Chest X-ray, PA view. Patient: 45 years old, sex M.
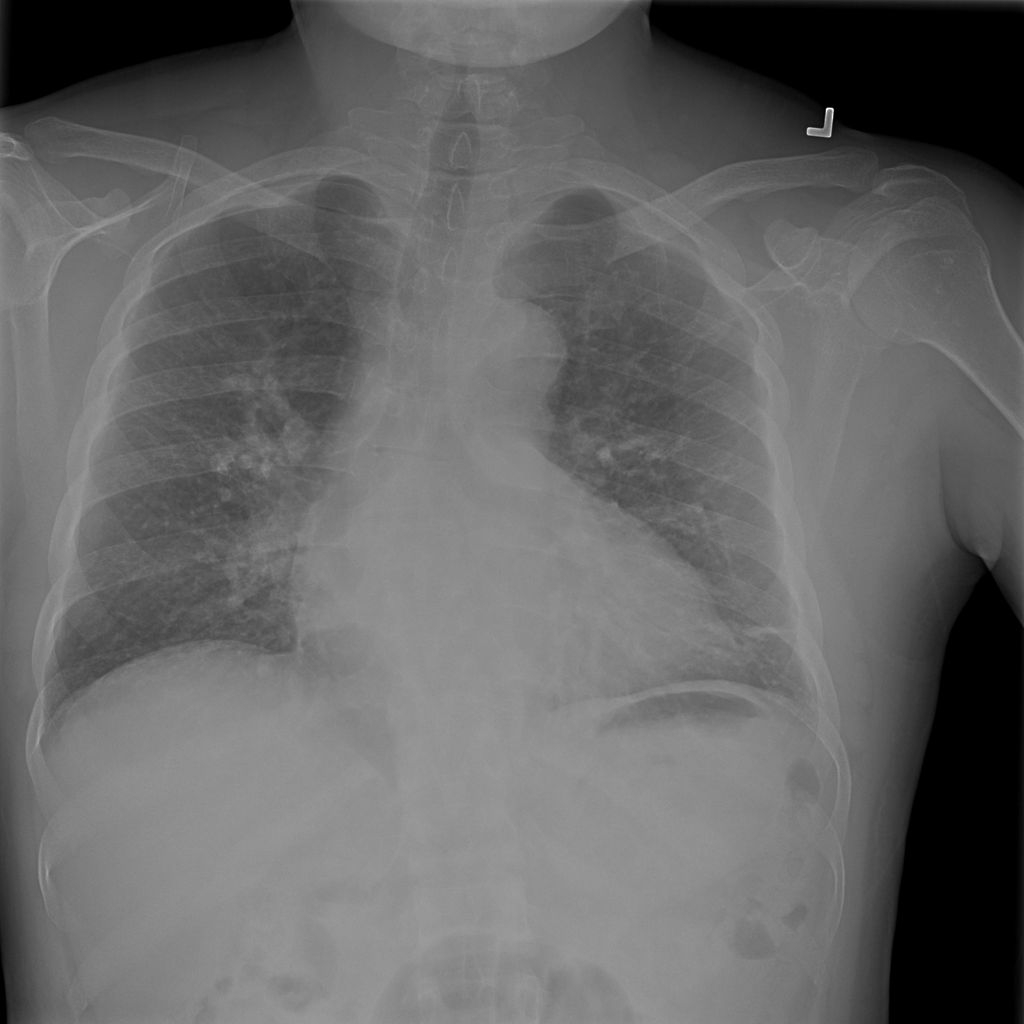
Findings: Atelectasis, Cardiomegaly, Effusion